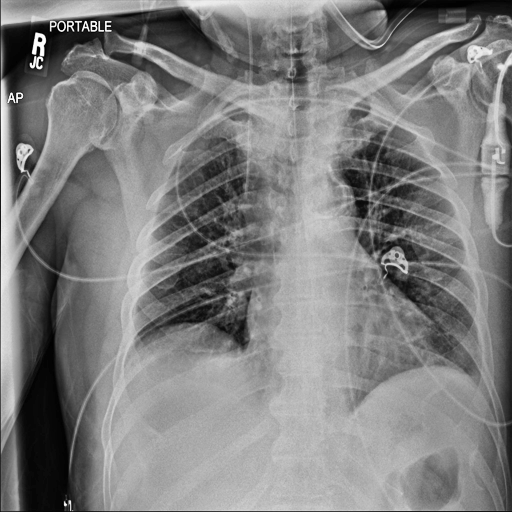
Finding: NORMAL